Question: I wanna export a template html to pdf and I'm trying use jsPDF lib with angular, but o got this error doc.fromHTML is not a function.
'''
import { Component, ViewChild, ElementRef } from '@angular/core';
import * as jsPDF from 'jspdf';
// declare var jsPDF: any;
@Component({
selector: 'app-root',
templateUrl: './app.component.html',
styleUrls: ['./app.component.css']
})
export class AppComponent {
title = 'exports-pdf';
@ViewChild('exports') exports: ElementRef;
public print(): void {
const doc = new jsPDF('p', 'pt', 'letter');
const content = this.exports.nativeElement;
const margins = {
top: 80,
bottom: 60,
left: 40,
width: 522
};
console.log(doc);
setTimeout(() => {
doc.fromHTML(content.innerHTML, margins.left, margins.top, {}, function() {
doc.output('export.pdf');
}, margins);
}, 100);
}
}
'''
I tried too to use 'import * as jsPDF from 'jspdf'; or declare var jsPDF: any;'
when I use 'declare var jsPDF: any', I have at the console all jsPDF properties, but nothing happen when I click on button. When I use 'import * as jsPDF from 'jspdf'' i have an object without any properties like this image:

In angular.json i put in scripts the imports
'"scripts": [ "./node_modules/jspdf/dist/jspdf.min.js", "./node_modules/jspdf/dist/jspdf.debug.js" ]'
and the error goes on.
I found other dudes with the same error but without solution. I don't know if it is a lib bug or if with angular it not work very well.
I uploaded the code to <URL>.
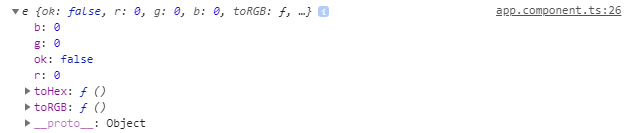
Answer: Remove what I commented from your code. To export as pdf you need to use 'save function' 'doc.save("export.pdf");'
'''
import { Component, ViewChild, ElementRef } from '@angular/core';
// import { log } from 'util'; ** REMOVE **
// import * as jsPDF from 'jspdf'; ** REMOVE **
declare var jsPDF: any;
@Component({
selector: 'app-root',
templateUrl: './app.component.html',
styleUrls: ['./app.component.css']
})
export class AppComponent {
title = 'exports-pdf';
@ViewChild('exports') exports: ElementRef;
public print(): void {
const doc = new jsPDF('p', 'pt', 'letter');
const content = this.exports.nativeElement;
const margins = {
top: 80,
bottom: 60,
left: 40,
width: 522
};
console.log(doc);
// setTimeout(() => { ** REMOVE **
doc.fromHTML(content.innerHTML, margins.left, margins.top, {}, function () {
// doc.output('export.pdf'); ** REMOVE **
doc.save("export.pdf");
}, margins);
// }, 100); ** REMOVE **
}
}
'''
'''
"scripts": [
"./node_modules/jspdf/dist/jspdf.min.js",
// "./node_modules/jspdf/dist/jspdf.debug.js" ** REMOVE **
]
'''
'''
<!doctype html>
<html lang="en">
<head>
<meta charset="utf-8">
<title>ExportsPdf</title>
<base href="/">
<meta name="viewport" content="width=device-width, initial-scale=1">
<link rel="icon" type="image/x-icon" href="favicon.ico">
<!-- ** REMOVE ** <script src="https://code.jquery.com/jquery-1.12.3.min.js"></script>
<script type="text/javascript" src="https://code.jquery.com/jquery-2.1.3.js"></script>
<script src="https://cdnjs.cloudflare.com/ajax/libs/jspdf/1.3.2/jspdf.debug.js"></script> -->
</head>
<body>
<app-root></app-root>
</body>
</html>
'''